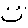
Label: smiley face